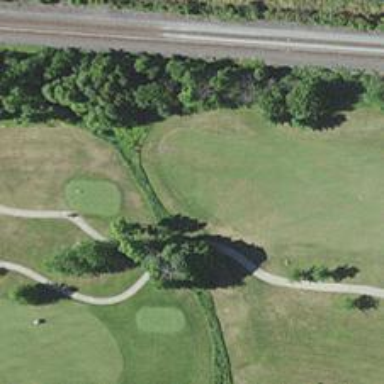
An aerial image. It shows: Path for both roads and golfers.